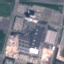
Land use / land cover class: Industrial